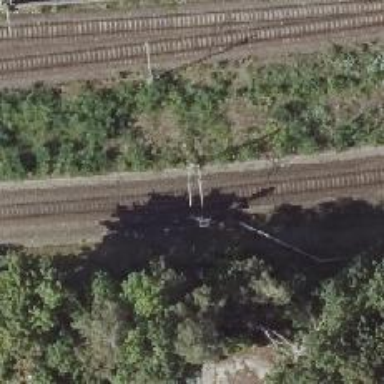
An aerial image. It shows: Railway signal.